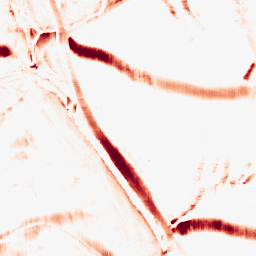
Category: morphological
Decomposition family: morphological_rect
Decomposition parameters: operation: opening
width: 10
height: 20
Upsampling method: quadratic
Upsampling parameters: scale: 2
Upsampling scale: 2